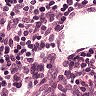
Metastatic tissue present: no